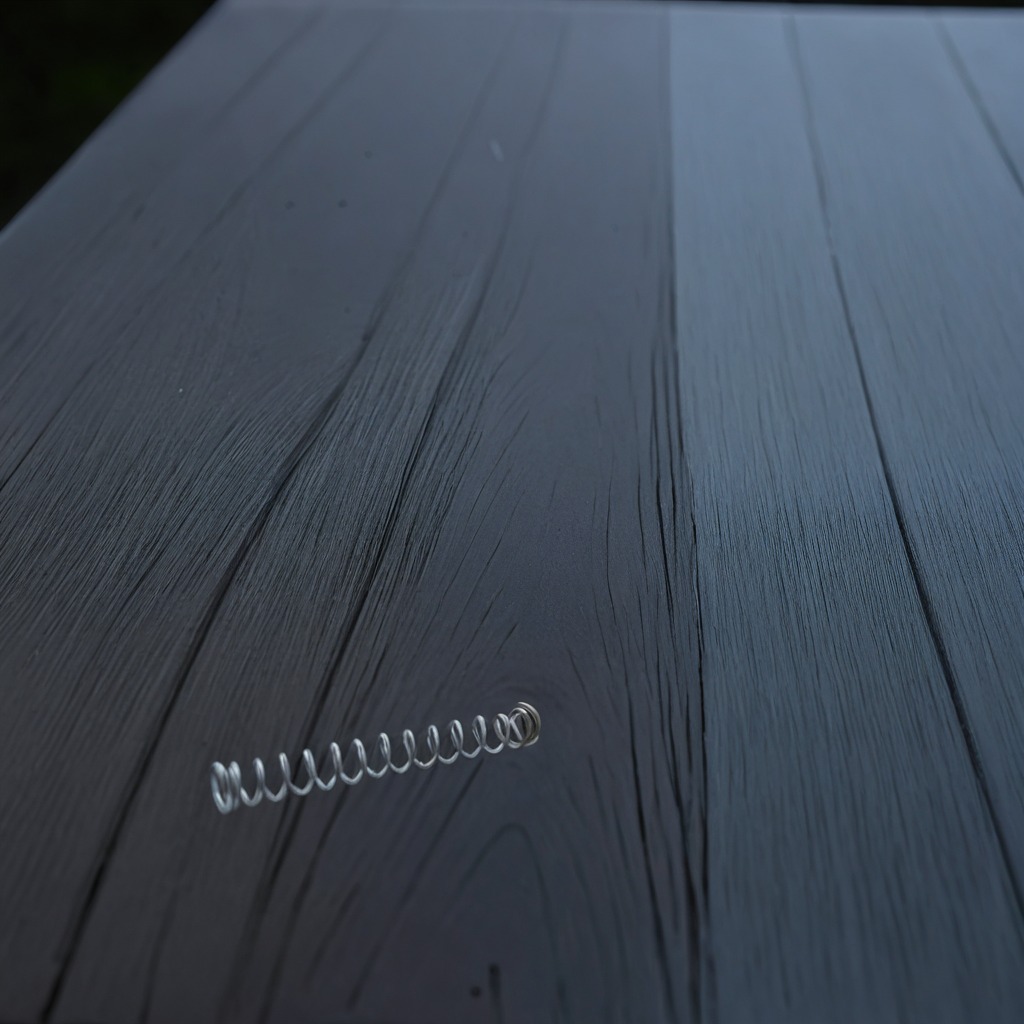
A coiled metal spring is lying on the old table.